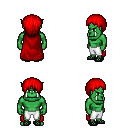
a pixel art fantasy rpg character, male body template, orc, green skin, red cape, white pants, red plain hairstyle, ghillies, four views (front, back, left, right), 2x2 character sprite sheet, small pixel art, hard edges, no anti-aliasing